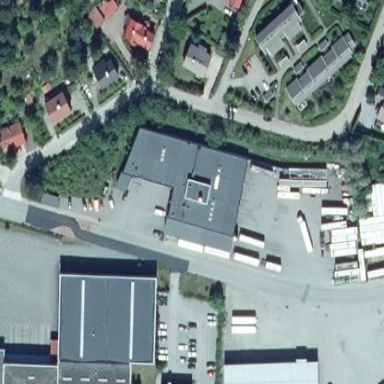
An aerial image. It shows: Industrial building with flat roof.